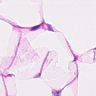
Metastatic tissue present: no